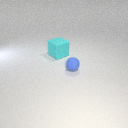
large cyan rubber cube behind small blue rubber sphere